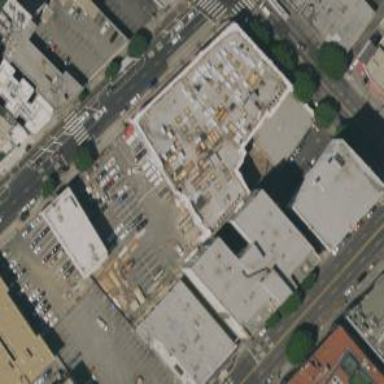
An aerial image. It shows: Commercial building.